Field crop: maize
Growth stage: 2
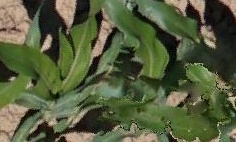
Species: maize